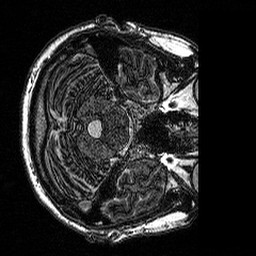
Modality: MP2RAGE
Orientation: axial
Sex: male
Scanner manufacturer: siemens
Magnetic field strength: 3 T
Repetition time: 5 s
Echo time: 0.00292 s